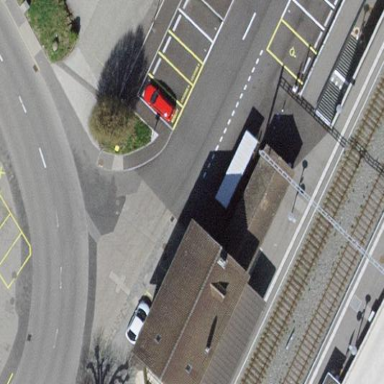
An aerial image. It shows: Train station building.